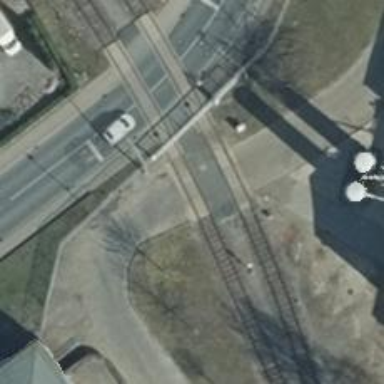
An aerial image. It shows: Level crossing along the railway.